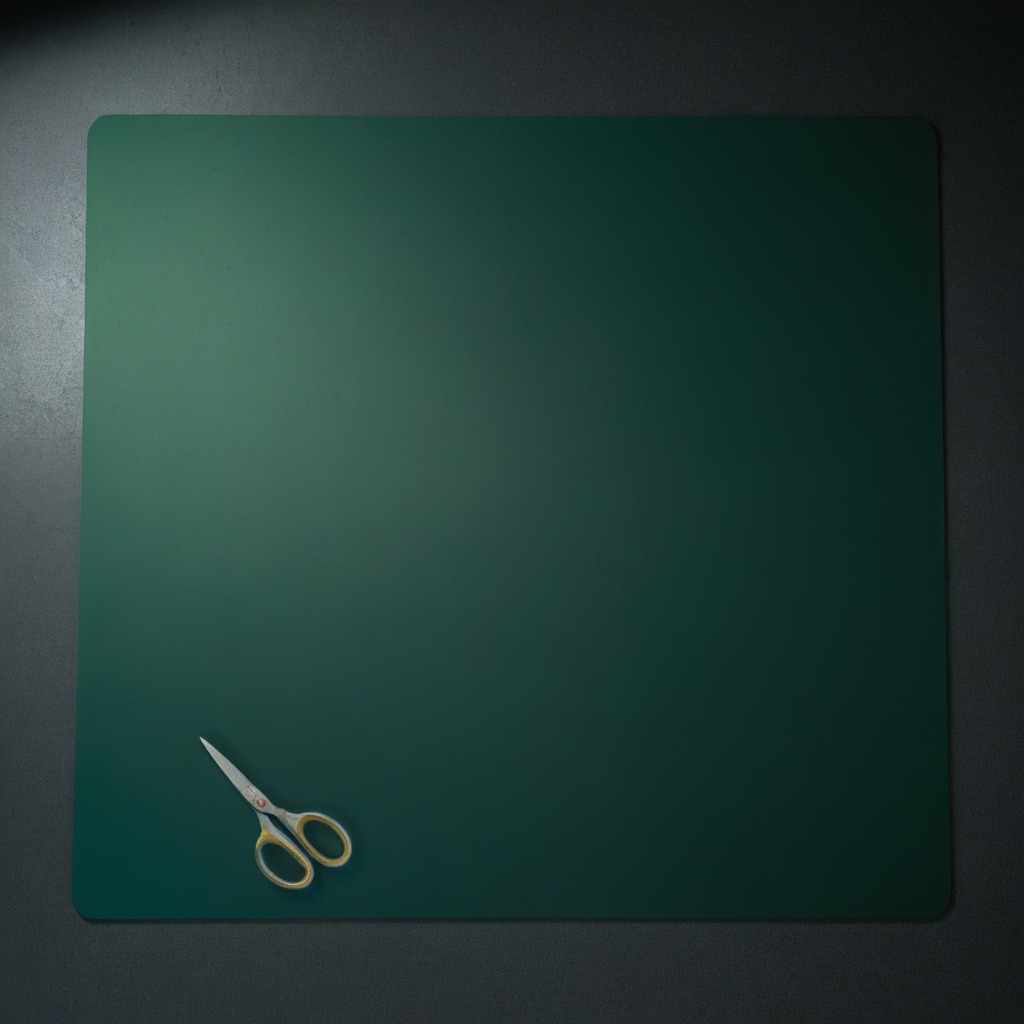
A scissor lying on a clean granite tabletop covered with a green rubber mat inside a workshop at night dim ambient light soft shadows worn but beneath the mat